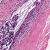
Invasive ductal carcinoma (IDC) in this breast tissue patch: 0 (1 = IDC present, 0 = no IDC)